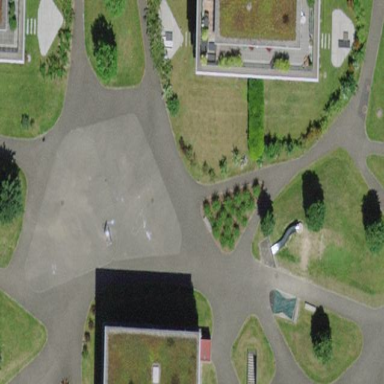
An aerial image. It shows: Basketball court in the leisure land pitch.